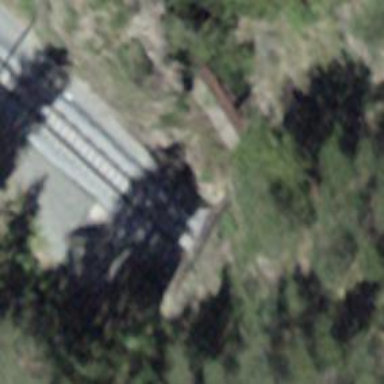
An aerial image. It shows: Narrow-gauge railway tunnel with electrified tracks using contact line.